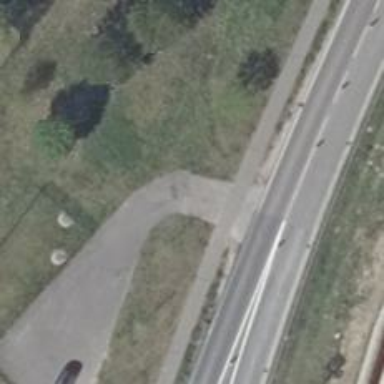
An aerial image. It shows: Asphalt road designated for service vehicles.